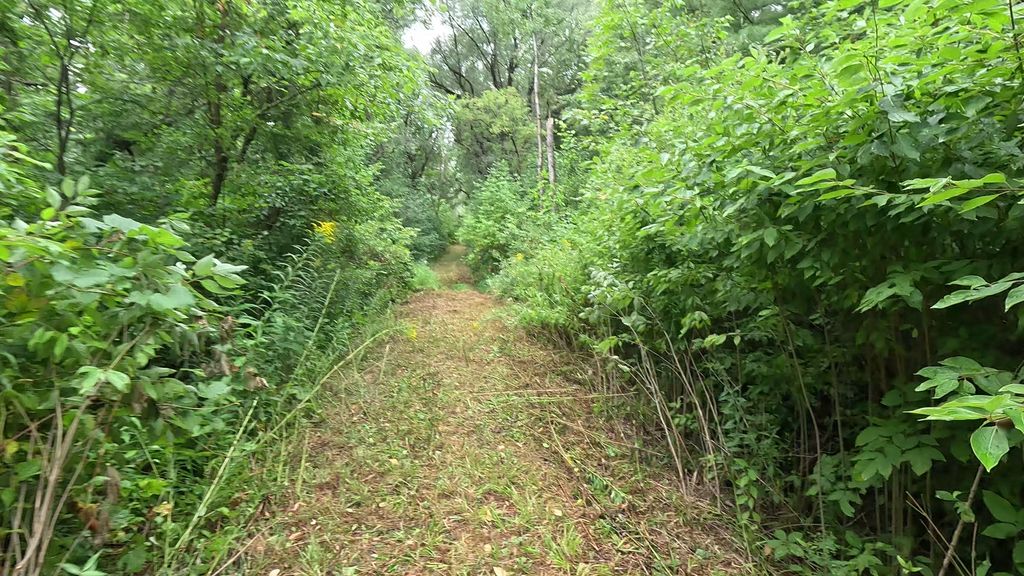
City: ottawa-gatineau